Question: I have problem making this plunkr (select2 + angulat-ui) work.
<URL>
In local setup, I get the select2 work, but I cannot set the width as described in the <URL>. It is too narrow to be used.

Thank you.
EDIT:
Never mind that plnkr, I found a working fiddle here
<URL>
It looks like it is the behavior of select2 to collapse to the width of first element. I could set the width through bootstrap 'class="input-medium"' .Still not sure why angular-ui doesn't take config parameters.
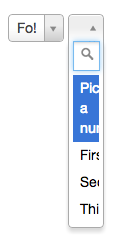
Answer: You need to specify the attribute width to resolve in order to preserve element width
'''
$(document).ready(function() {
$("#myselect").select2({ width: 'resolve' });
});
'''